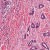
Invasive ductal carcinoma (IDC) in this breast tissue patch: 1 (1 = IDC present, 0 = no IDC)